Field crop: maize
Growth stage: 1
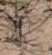
Species: salsola